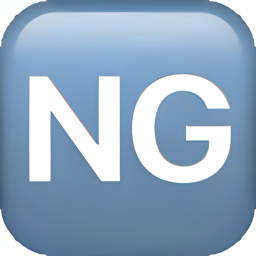
Name: squared ng
Emoji: 🆖
Group: Symbols
Sub-group: alphanum